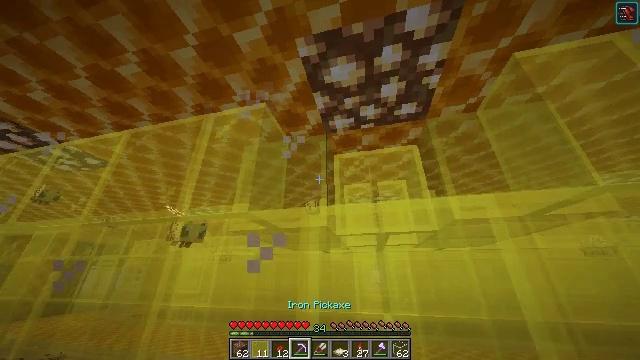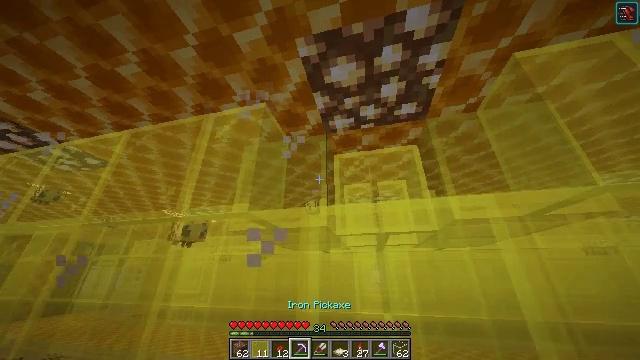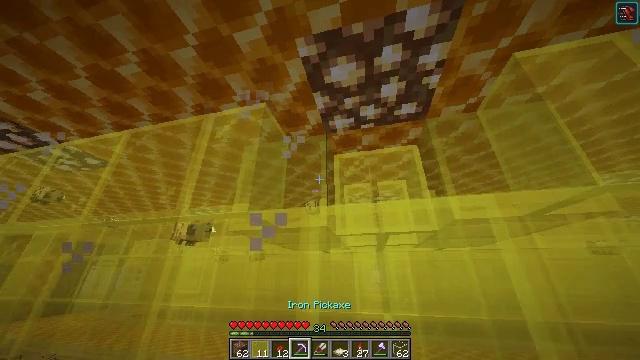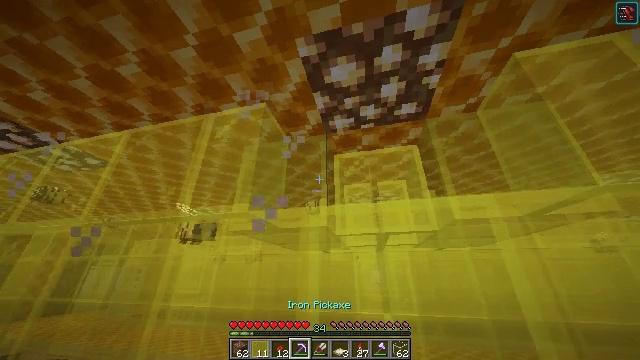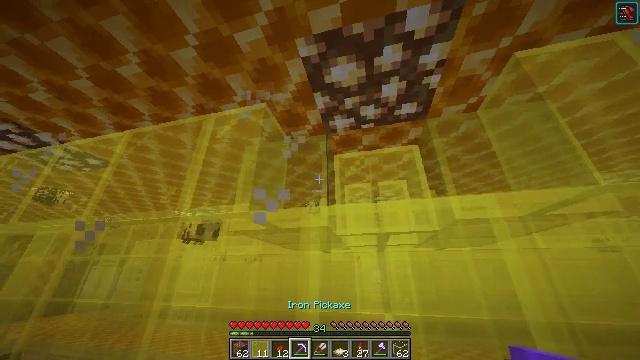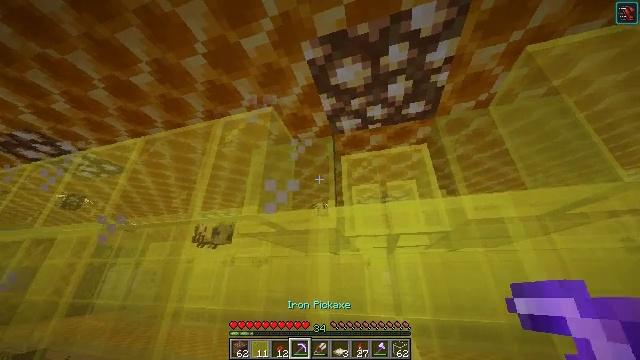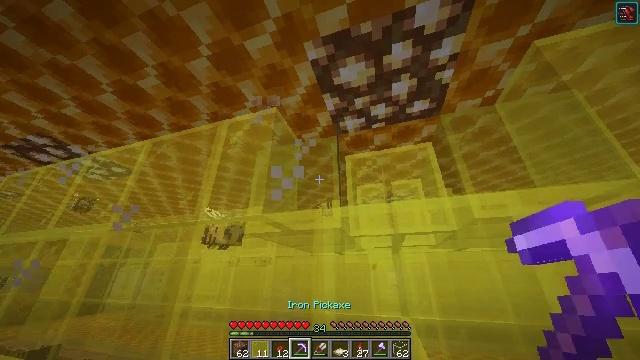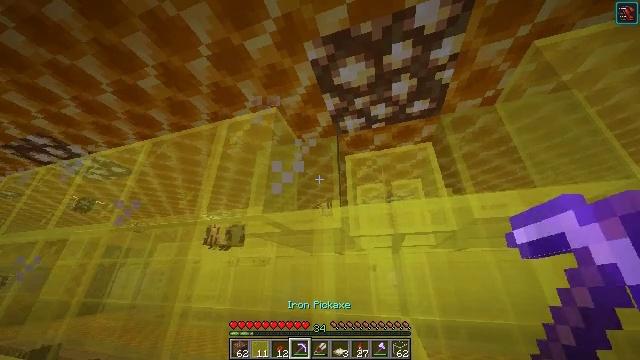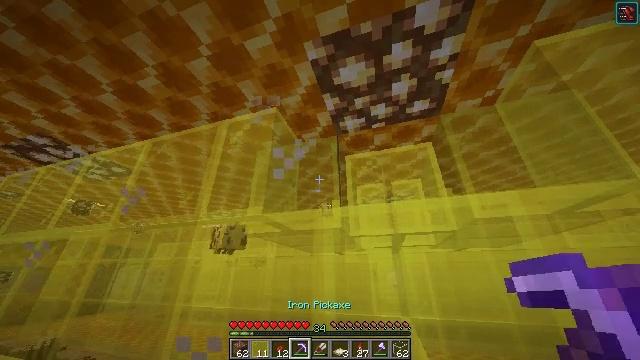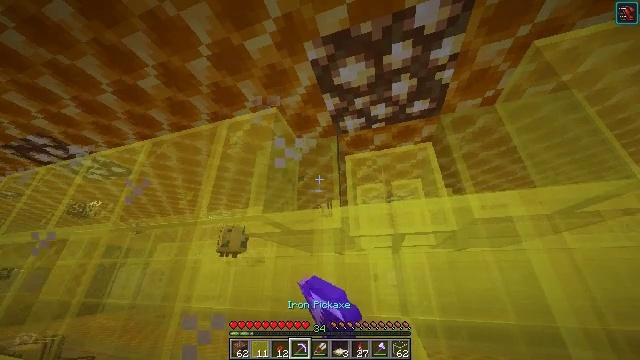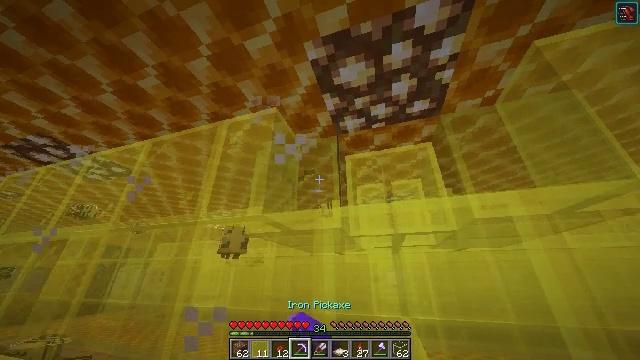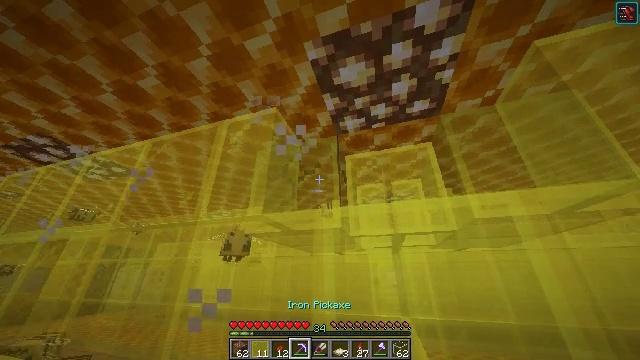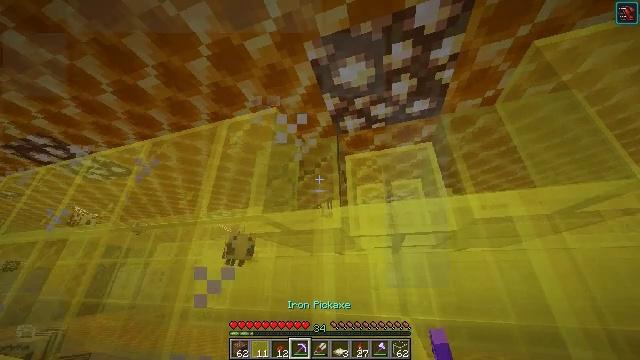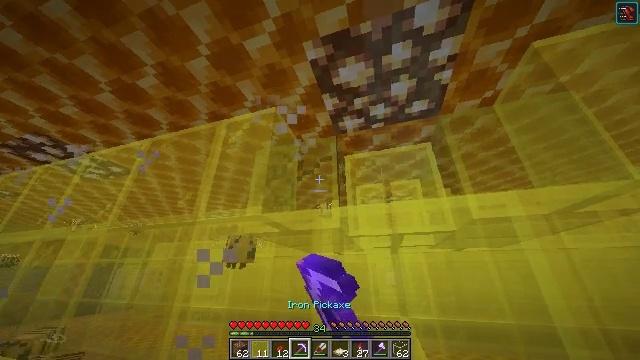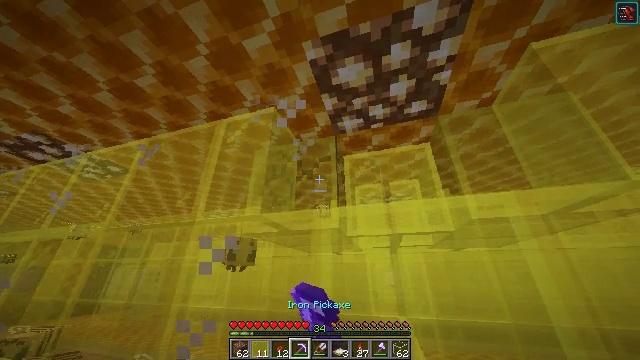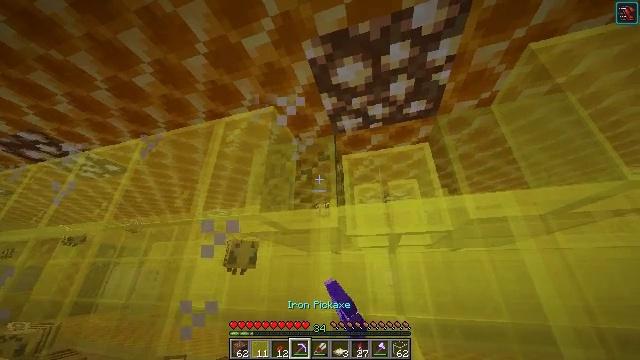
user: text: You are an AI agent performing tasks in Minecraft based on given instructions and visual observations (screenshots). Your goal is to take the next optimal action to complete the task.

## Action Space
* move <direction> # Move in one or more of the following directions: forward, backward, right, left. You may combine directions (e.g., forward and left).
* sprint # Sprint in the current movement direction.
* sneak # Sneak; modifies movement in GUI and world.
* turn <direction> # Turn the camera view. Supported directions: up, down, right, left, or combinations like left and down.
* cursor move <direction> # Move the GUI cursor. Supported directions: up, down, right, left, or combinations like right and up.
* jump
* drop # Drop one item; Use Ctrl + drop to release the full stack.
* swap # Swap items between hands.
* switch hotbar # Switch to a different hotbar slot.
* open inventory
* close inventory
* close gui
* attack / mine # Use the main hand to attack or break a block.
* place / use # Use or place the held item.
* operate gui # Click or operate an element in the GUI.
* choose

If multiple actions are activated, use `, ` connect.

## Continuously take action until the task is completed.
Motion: motion action
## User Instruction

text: Shatter the yellow stained glass to retrieve it.
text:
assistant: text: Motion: no_op
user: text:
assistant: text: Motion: no_op
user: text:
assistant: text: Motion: no_op
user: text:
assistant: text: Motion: no_op
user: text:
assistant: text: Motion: turn left
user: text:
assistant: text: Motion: turn left
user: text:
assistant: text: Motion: no_op
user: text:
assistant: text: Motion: attack / mine
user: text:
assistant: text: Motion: attack / mine
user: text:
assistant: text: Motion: attack / mine
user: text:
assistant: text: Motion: attack / mine
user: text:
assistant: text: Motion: attack / mine
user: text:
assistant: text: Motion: attack / mine
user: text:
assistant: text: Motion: attack / mine
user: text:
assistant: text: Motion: attack / mine
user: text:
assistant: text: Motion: attack / mine
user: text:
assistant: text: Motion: attack / mine
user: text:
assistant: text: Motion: attack / mine
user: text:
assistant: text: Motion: attack / mine
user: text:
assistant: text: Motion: attack / mine
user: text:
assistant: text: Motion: attack / mine